Question: I'm using cocos2d-x and want to create a dynamic shape as part of my user interface. I need a circle with an adjustable section removed. I attempted this using the draw method but item would be drawn every frame which required too much processing power. What would be an efficient way to achieve this without drawing the shape every frame? Is it possible to clip a circle sprite to remove a section?

The mathematics behind the implementation is ok, I'm just looking for a high level explanation about how I should approach this.
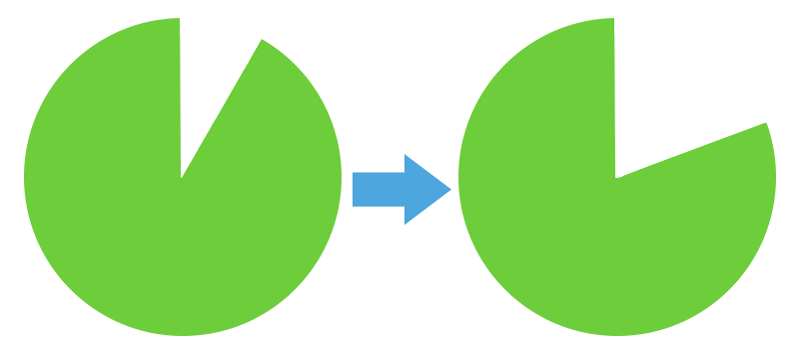
Answer: Turns out theres a class specifically designed for this, <URL>.